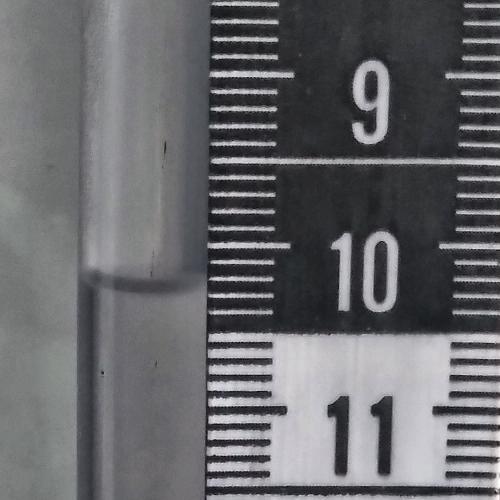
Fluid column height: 10.3 cm